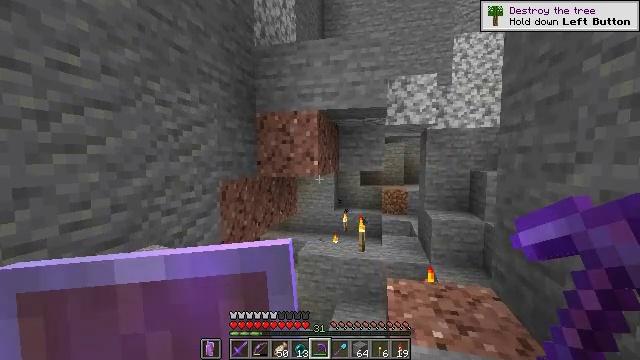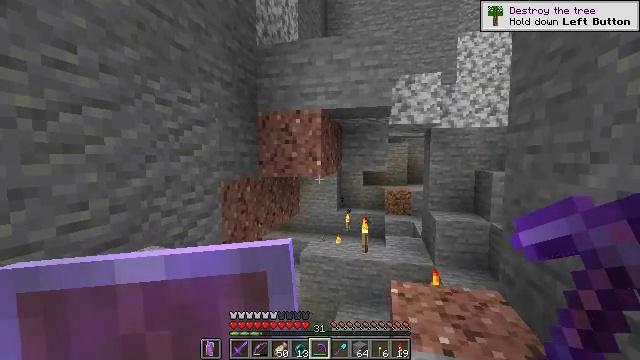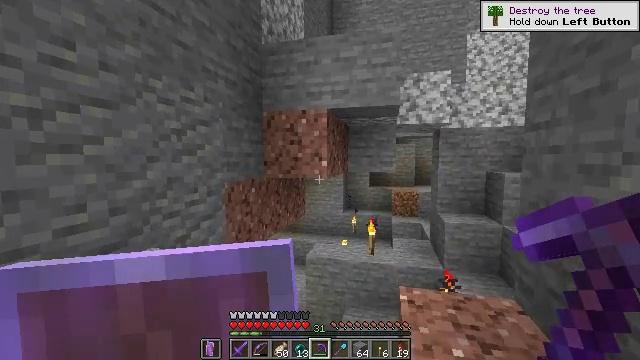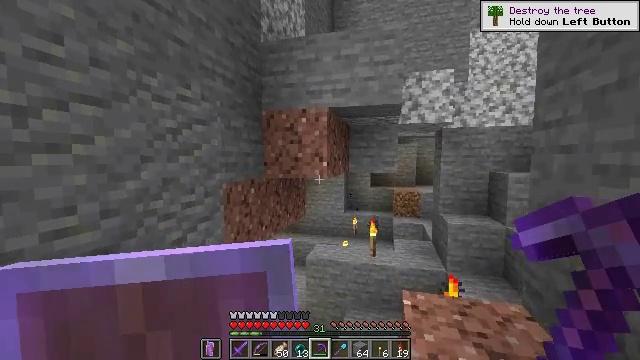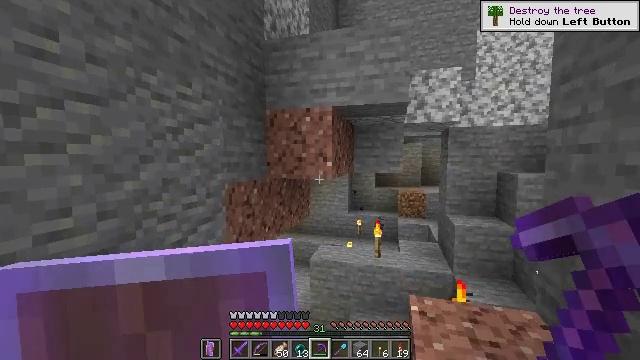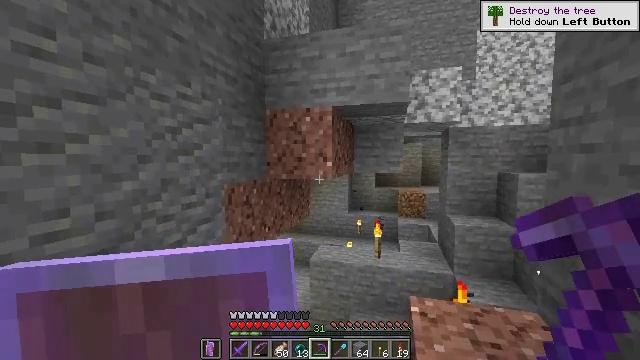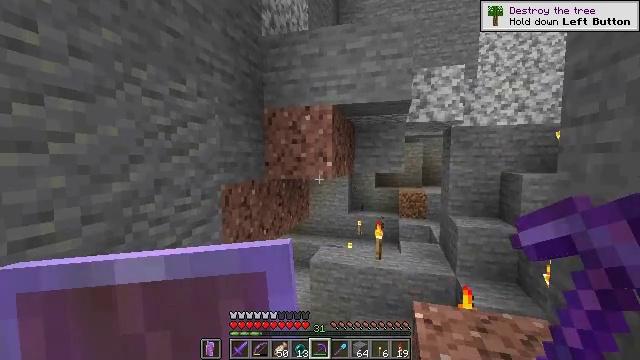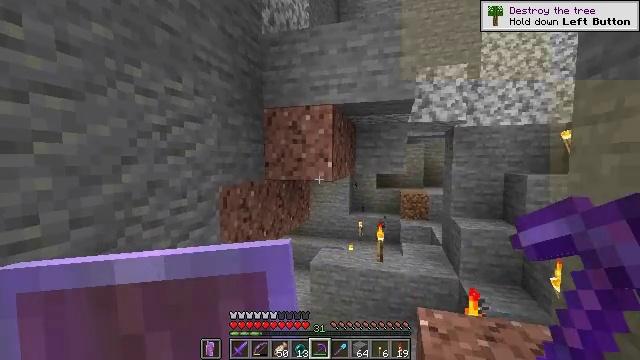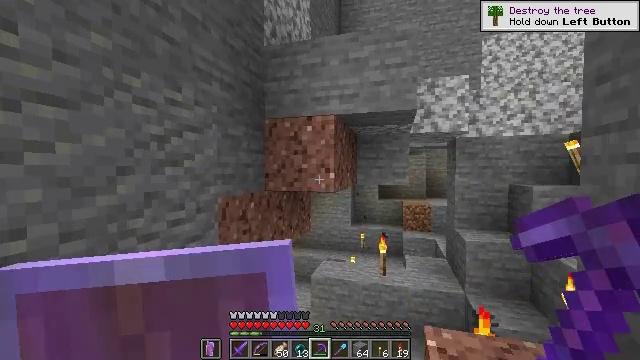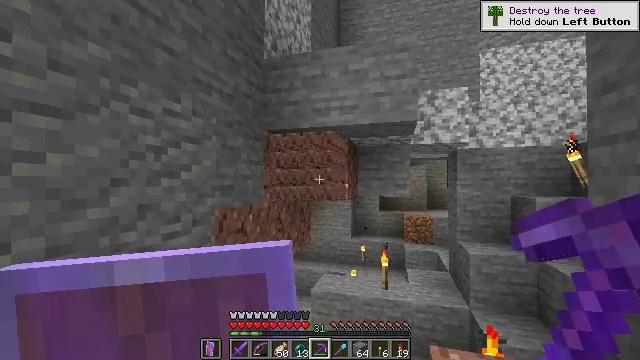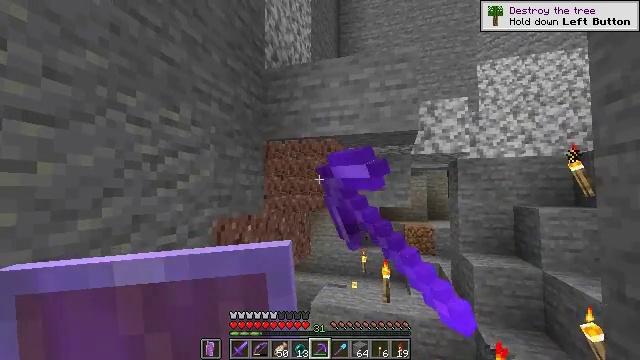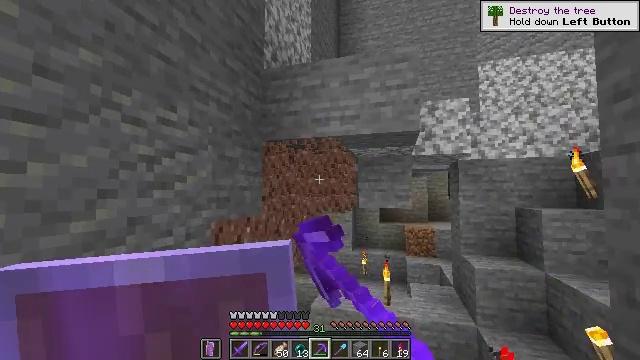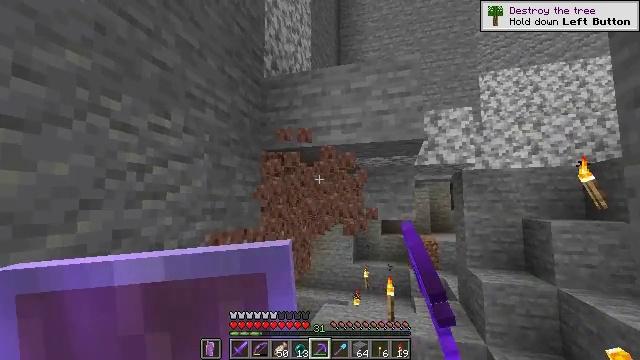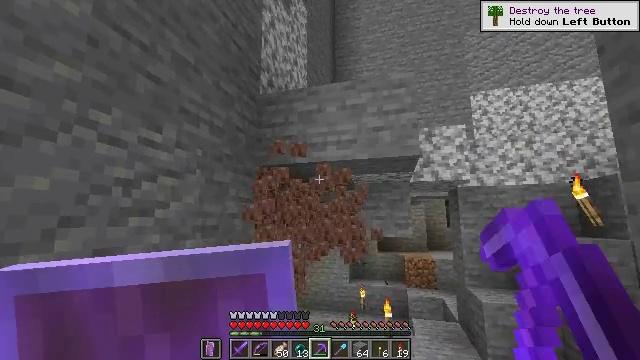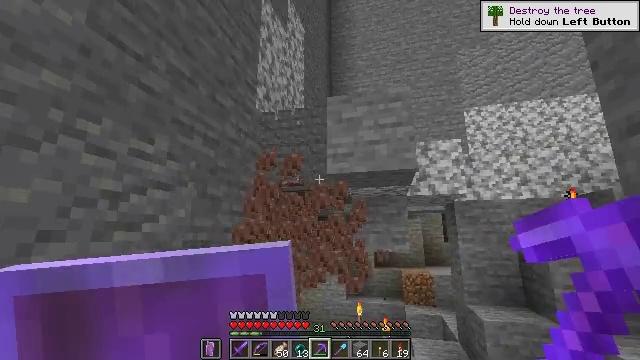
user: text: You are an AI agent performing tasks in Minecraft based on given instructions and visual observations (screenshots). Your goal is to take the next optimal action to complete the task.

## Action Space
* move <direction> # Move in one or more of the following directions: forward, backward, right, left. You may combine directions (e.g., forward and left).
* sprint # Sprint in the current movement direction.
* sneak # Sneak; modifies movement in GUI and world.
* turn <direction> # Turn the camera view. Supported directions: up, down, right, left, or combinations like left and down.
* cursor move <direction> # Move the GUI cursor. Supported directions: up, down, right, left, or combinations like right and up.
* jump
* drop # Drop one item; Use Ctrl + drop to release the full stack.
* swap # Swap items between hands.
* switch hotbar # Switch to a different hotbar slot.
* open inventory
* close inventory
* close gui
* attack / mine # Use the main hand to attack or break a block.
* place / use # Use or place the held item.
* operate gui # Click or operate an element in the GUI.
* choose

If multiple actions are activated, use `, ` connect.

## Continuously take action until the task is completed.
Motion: motion action
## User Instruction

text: Mine the granite block.
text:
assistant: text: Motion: move forward, sneak
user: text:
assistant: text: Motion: move forward, sneak, turn left
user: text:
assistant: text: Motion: move forward, sneak
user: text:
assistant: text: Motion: move forward, sneak
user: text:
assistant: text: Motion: move forward, sneak
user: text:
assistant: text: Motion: move forward, sneak
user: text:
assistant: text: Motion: move forward, sneak
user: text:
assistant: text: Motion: move forward, sneak, turn up
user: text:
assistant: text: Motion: move forward, sneak, turn up, attack / mine
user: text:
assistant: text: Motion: move forward, sneak, turn up, attack / mine
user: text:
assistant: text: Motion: move forward, sneak, attack / mine
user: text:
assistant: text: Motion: move forward, sneak, turn up, attack / mine
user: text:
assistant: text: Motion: move forward, sneak, turn right and up, attack / mine
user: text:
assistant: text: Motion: move forward, sneak, turn up, attack / mine
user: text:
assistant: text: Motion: sneak, attack / mine